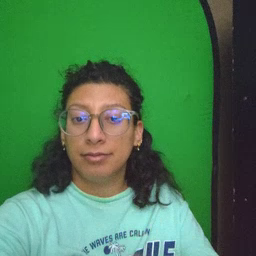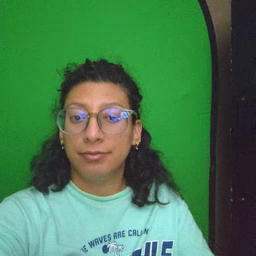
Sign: say